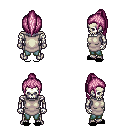
a pixel art fantasy rpg character, male body template, skeleton, white tunic, teal pants, pink long topknot hairstyle, black slippers, four views (front, back, left, right), 2x2 character sprite sheet, small pixel art, hard edges, no anti-aliasing